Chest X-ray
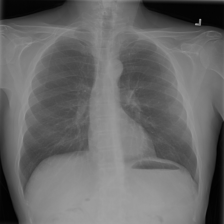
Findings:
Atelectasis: negative
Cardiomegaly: negative
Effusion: negative
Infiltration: negative
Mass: negative
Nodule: negative
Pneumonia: negative
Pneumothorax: negative
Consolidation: negative
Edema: negative
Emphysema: negative
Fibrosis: negative
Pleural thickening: negative
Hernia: negative